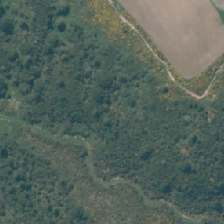
Land cover: manuka_kanuka